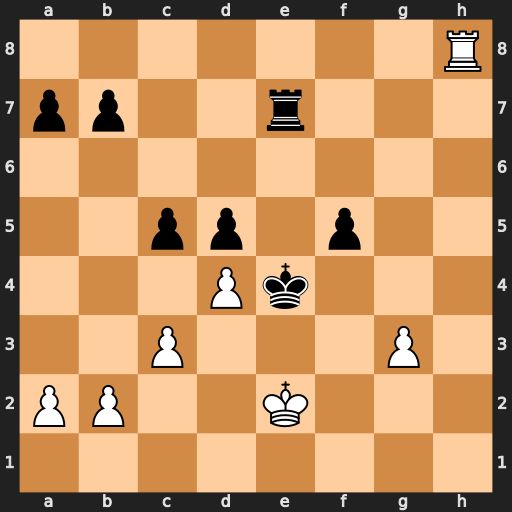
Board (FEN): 7R/pp2r3/8/2pp1p2/3Pk3/2P3P1/PP2K3/8
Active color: w
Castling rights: -
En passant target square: -
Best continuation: Rh4+ f4 Rxf4#